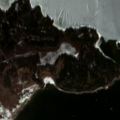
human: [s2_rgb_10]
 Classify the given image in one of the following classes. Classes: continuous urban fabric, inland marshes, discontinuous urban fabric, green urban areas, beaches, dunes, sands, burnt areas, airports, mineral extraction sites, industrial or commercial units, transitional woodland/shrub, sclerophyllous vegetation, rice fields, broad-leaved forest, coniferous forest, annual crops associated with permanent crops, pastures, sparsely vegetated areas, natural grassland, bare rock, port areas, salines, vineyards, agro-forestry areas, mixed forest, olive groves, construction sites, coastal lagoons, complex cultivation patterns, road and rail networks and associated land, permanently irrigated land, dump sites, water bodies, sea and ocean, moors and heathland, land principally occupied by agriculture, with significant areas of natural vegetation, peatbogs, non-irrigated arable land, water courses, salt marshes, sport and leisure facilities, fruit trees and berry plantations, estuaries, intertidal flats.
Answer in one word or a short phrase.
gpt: mixed forest, sea and ocean